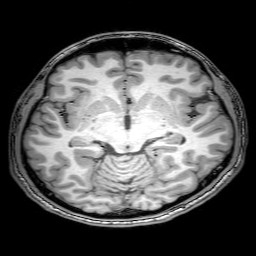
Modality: T1w
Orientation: coronal